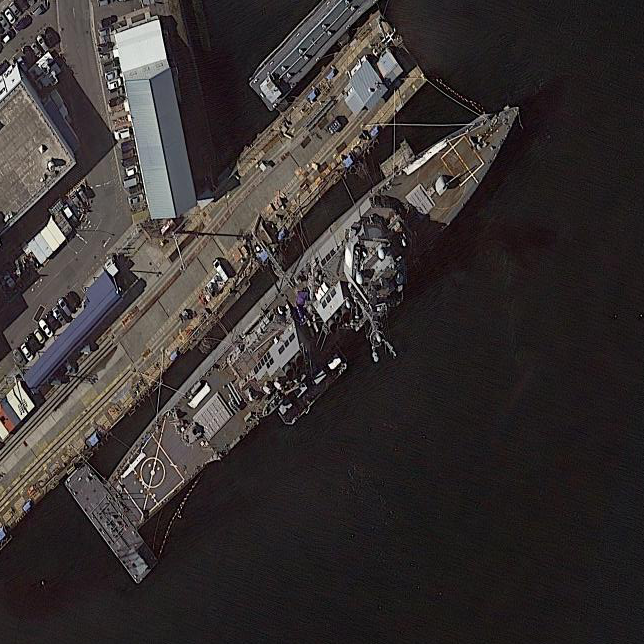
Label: Arleigh_Burke-class_destroyer